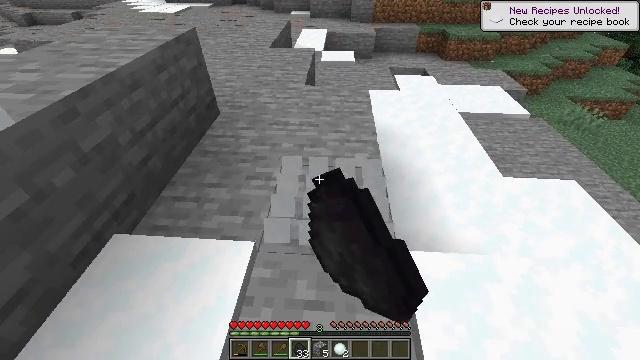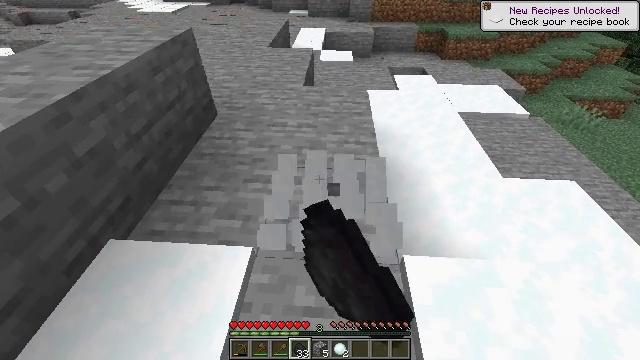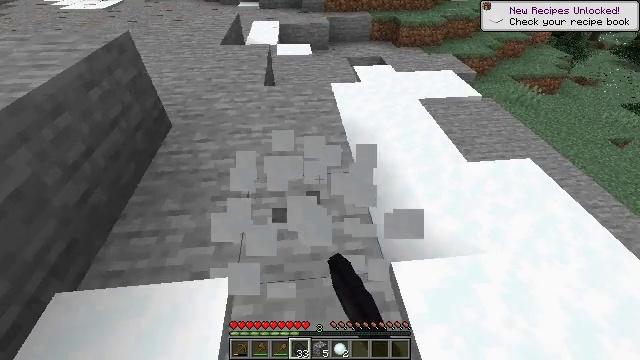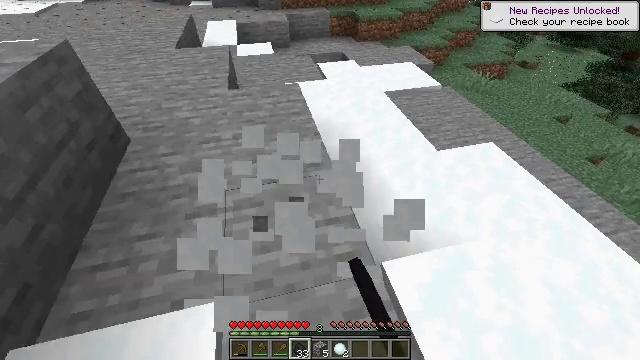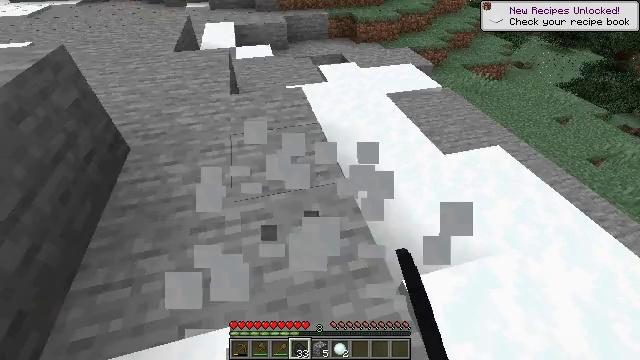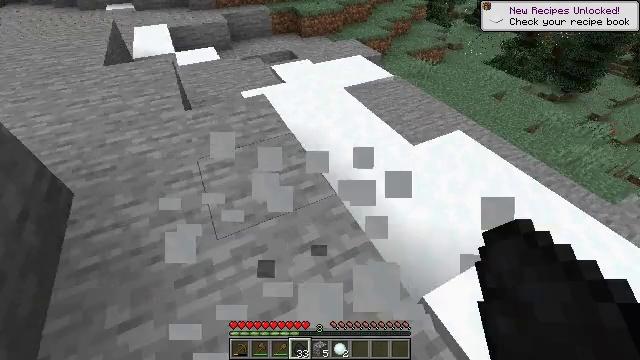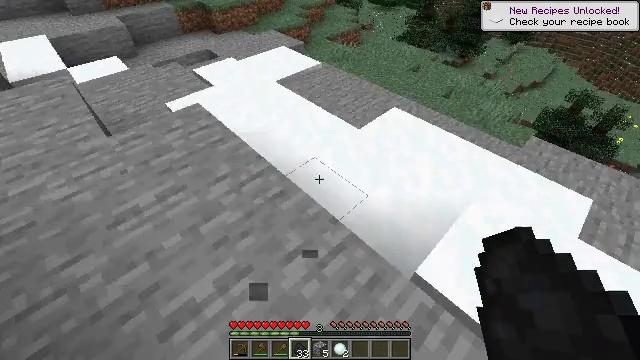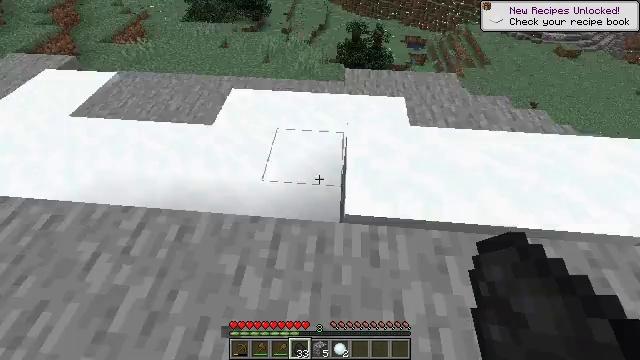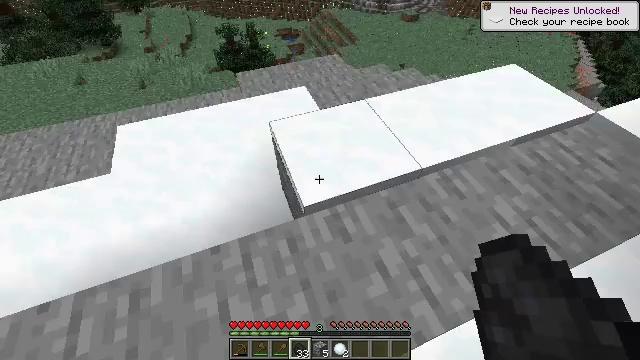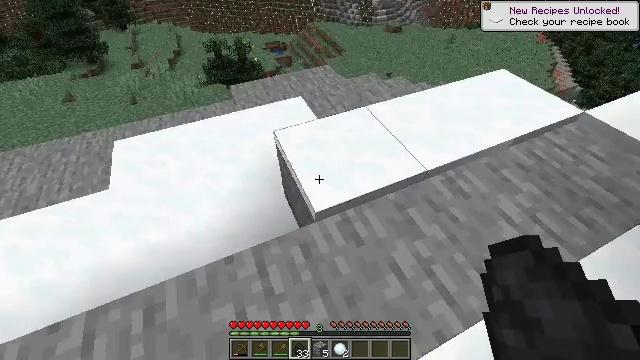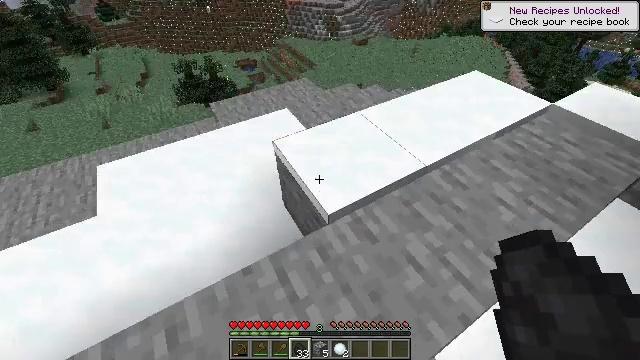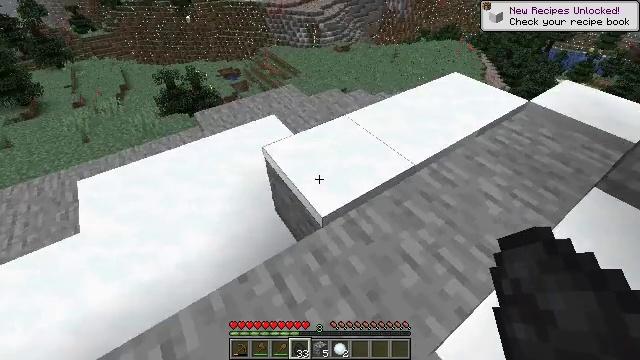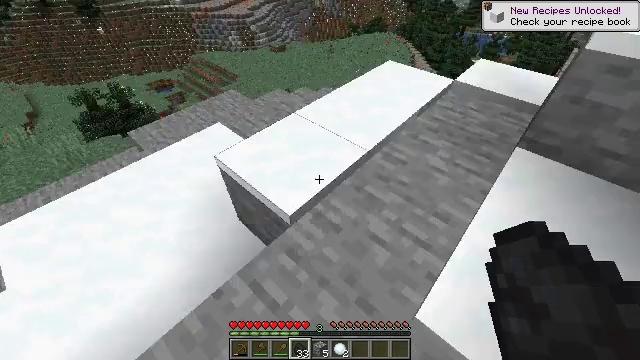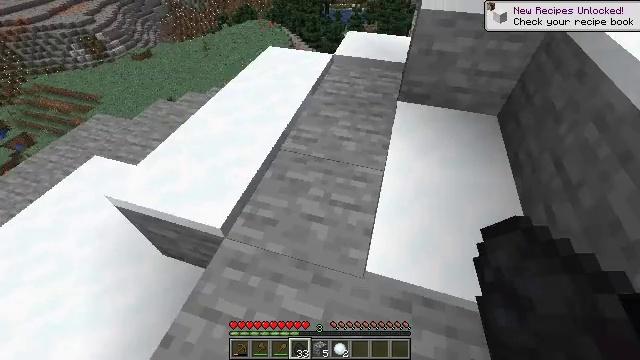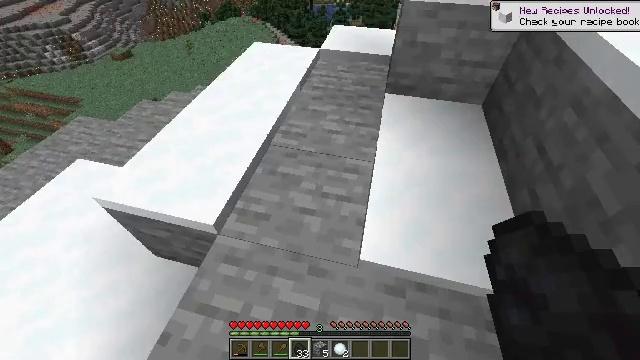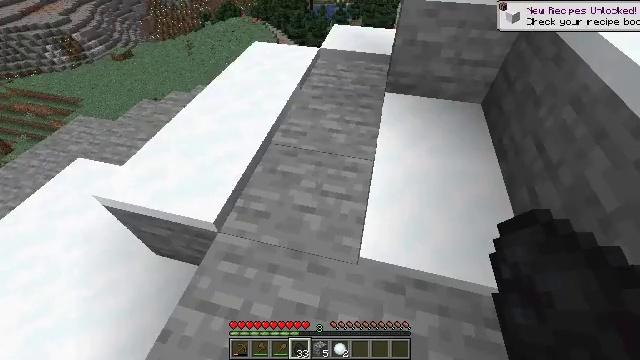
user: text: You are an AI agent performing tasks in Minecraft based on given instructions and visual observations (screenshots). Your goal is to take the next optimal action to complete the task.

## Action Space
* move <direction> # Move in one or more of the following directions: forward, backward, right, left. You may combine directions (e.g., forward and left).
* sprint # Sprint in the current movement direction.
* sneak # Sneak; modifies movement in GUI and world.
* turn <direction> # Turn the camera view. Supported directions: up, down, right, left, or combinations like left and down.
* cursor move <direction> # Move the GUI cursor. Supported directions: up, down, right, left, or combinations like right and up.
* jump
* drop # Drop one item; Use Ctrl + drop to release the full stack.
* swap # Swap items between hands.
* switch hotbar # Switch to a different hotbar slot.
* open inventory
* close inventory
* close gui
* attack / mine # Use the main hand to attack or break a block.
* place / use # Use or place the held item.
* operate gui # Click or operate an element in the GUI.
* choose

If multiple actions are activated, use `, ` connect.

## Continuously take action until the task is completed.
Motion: motion action
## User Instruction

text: Gather snow with a shovel.
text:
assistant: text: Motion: move forward, attack / mine
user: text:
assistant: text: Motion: move forward and move left, turn right and down, attack / mine
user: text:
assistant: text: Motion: move forward and move left, turn right
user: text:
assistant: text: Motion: move forward and move left
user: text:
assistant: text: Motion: move forward and move left, turn right
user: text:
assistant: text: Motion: move left, turn right and down
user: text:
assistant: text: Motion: move left, turn right and down
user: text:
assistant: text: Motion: move left, turn right
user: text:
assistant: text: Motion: move left, turn right and up
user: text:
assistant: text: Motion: turn right and up
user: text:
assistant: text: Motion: turn right and up
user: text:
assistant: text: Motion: turn right
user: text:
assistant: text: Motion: turn right and down
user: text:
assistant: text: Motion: turn right
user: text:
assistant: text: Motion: no_op
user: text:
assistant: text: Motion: no_op
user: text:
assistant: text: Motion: no_op
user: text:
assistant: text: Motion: no_op
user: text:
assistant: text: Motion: move left, turn right and up
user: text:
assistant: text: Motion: move left, turn left
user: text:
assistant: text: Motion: move left, turn left
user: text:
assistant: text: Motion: no_op
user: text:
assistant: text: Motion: no_op
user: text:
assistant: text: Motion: no_op
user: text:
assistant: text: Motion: no_op
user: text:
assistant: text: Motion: no_op
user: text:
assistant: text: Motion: no_op
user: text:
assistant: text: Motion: no_op
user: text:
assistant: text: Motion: no_op
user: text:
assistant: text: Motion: no_op